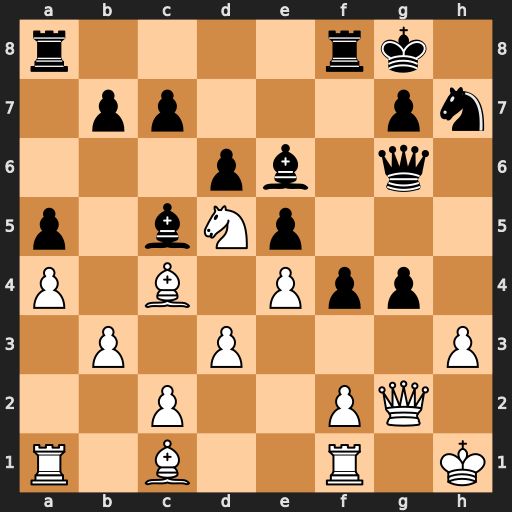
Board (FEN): r4rk1/1pp3pn/3pb1q1/p1bNp3/P1B1Ppp1/1P1P3P/2P2PQ1/R1B2R1K
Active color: w
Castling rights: -
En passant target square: -
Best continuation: Ne7+ Kf7 Nxg6